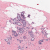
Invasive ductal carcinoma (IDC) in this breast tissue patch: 0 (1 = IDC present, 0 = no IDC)